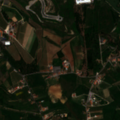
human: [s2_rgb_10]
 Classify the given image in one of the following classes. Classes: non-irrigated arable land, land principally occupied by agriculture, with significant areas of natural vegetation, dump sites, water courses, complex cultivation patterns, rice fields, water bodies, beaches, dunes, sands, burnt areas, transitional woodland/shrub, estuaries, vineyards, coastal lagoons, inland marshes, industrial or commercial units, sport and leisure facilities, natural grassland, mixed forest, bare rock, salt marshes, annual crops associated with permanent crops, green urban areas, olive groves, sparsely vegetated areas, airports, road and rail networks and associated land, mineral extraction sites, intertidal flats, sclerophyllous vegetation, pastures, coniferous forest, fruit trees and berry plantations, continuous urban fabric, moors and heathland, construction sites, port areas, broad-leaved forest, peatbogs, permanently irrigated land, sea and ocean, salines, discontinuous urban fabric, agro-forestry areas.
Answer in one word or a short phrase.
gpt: discontinuous urban fabric, vineyards, fruit trees and berry plantations, complex cultivation patterns, land principally occupied by agriculture, with significant areas of natural vegetation